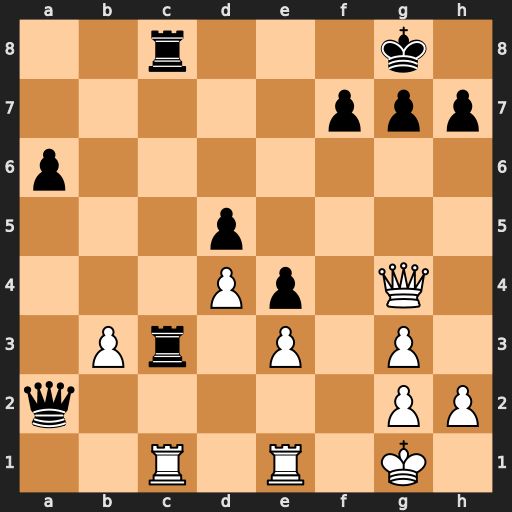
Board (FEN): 2r3k1/5ppp/p7/3p4/3Pp1Q1/1Pr1P1P1/q5PP/2R1R1K1
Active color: w
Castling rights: -
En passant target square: -
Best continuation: Qxc8+ Rxc8 Rxc8#